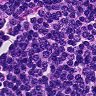
Metastatic tissue present: no